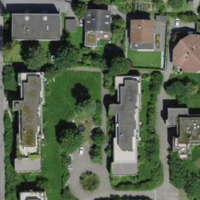
EUNIS habitat code: 54
Species observed at this site:
Neottia nidus-avis
Humulus lupulus